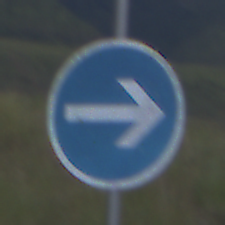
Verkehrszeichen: VorgeschriebeneFahrtrichtungHierRechts
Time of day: SunriseSunset
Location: Outdoor (Nature)
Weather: PartlyCloudy
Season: NotSpecified
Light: Natural